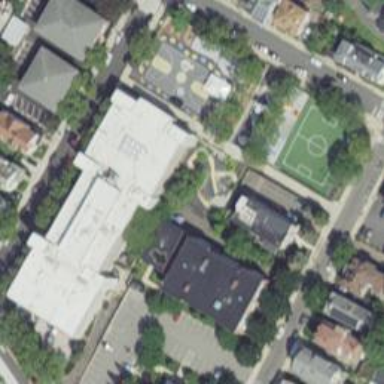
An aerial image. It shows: School.